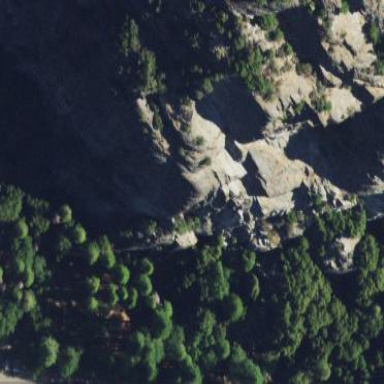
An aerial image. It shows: Climbing crag.